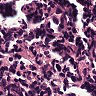
Metastatic tissue present: no